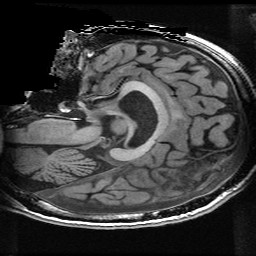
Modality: T1w
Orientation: sagittal
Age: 30
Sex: male